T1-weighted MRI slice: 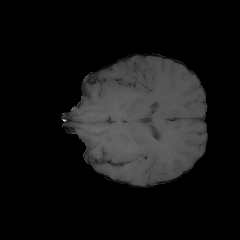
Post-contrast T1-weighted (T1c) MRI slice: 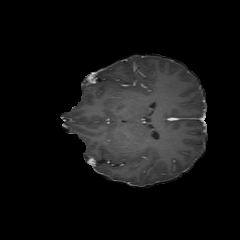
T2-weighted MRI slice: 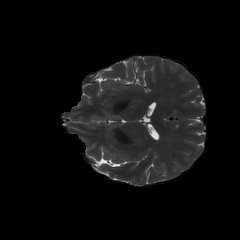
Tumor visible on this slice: no